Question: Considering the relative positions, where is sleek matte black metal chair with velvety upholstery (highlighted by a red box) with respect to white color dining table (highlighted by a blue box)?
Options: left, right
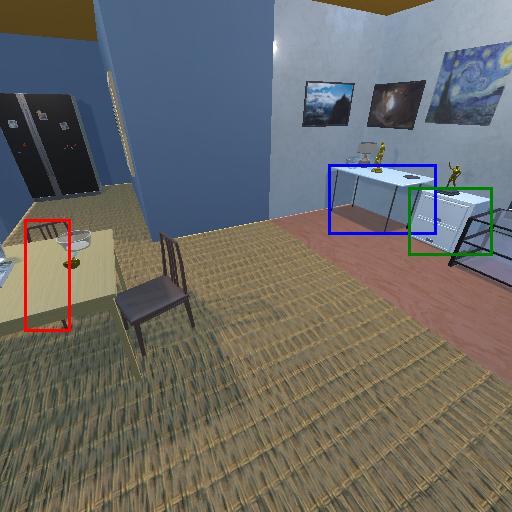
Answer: left